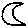
Label: moon